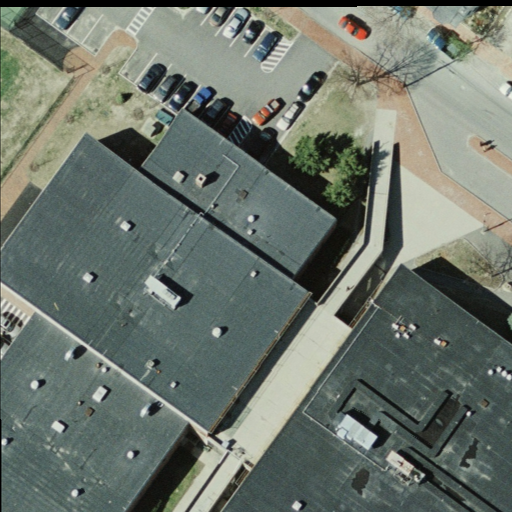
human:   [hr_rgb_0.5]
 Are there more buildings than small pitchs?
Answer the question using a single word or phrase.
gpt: yes

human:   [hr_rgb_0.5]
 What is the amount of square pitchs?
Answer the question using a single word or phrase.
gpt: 0

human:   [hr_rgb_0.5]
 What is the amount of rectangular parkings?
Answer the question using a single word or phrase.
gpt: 1

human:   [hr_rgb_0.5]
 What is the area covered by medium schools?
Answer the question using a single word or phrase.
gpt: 262m2

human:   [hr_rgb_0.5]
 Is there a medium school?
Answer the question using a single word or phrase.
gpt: yes

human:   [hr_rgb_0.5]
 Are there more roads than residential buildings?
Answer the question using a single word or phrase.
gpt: yes

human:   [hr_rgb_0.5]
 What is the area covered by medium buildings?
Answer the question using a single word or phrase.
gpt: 0m2

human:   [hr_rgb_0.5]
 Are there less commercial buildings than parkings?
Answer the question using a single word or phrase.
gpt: yes

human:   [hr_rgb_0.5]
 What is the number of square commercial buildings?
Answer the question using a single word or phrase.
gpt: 0

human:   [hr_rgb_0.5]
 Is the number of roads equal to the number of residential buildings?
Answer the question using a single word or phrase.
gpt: no

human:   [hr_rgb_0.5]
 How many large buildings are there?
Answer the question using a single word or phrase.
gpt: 1

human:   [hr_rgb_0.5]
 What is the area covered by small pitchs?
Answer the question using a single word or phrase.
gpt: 19m2

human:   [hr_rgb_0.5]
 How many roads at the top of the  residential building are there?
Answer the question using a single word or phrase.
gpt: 0

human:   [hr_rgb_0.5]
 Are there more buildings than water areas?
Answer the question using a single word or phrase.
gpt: yes

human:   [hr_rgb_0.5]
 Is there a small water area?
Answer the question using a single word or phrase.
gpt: no

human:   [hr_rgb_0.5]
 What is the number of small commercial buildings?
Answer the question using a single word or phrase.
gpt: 0

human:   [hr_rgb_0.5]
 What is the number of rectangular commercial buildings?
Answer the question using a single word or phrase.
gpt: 0

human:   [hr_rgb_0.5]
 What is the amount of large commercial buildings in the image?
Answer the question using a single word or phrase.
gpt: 0

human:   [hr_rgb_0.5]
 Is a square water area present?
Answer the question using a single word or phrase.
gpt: no

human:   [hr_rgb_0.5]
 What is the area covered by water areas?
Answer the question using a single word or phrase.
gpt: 0m2

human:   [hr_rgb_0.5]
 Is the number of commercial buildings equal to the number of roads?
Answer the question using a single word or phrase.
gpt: no

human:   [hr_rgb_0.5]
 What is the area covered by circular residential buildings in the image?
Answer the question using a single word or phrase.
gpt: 0m2

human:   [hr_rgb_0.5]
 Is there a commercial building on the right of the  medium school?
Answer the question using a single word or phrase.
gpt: no

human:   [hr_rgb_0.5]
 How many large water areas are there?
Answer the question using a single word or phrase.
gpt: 0

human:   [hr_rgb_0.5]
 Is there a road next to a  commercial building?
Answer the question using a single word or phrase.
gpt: no

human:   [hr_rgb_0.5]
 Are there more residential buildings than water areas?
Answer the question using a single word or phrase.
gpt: yes

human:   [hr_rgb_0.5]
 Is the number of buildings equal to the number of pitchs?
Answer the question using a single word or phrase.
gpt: no

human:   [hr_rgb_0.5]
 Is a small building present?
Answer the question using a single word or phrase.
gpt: yes

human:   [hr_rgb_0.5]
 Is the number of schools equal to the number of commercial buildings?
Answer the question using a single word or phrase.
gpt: no

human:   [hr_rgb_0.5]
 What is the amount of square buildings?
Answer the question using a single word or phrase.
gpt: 0

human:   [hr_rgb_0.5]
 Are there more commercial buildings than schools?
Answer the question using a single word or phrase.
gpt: no

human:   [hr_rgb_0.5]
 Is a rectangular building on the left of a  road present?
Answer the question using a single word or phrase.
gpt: yes

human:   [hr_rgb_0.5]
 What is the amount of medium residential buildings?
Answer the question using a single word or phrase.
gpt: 0

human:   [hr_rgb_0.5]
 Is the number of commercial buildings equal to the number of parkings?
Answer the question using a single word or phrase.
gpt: no

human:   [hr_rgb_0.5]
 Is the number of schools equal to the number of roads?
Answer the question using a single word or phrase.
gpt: no

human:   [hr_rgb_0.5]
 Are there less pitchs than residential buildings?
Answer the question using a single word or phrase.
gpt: no